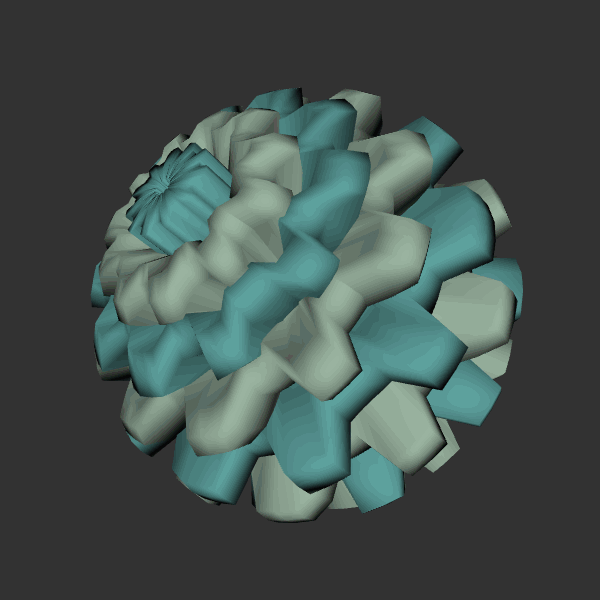
Background: dark